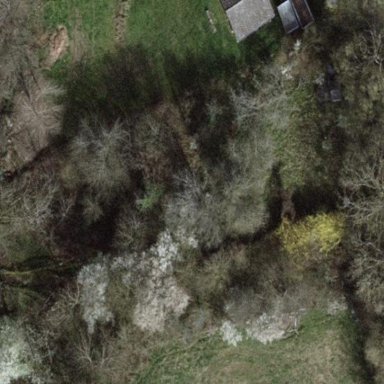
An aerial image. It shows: Orchard.